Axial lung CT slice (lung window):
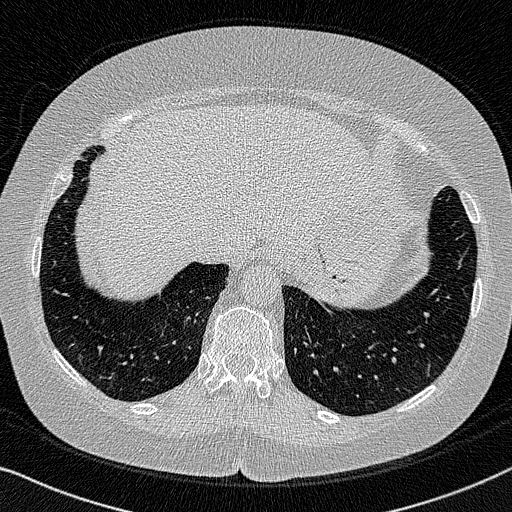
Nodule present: no